Question: Just wondering how to display a mandelbrot set vertically, like a mandelbrot set as this is positioned horizontally:

I was thinking more like viewing the smaller dimensions from the vertical axis.
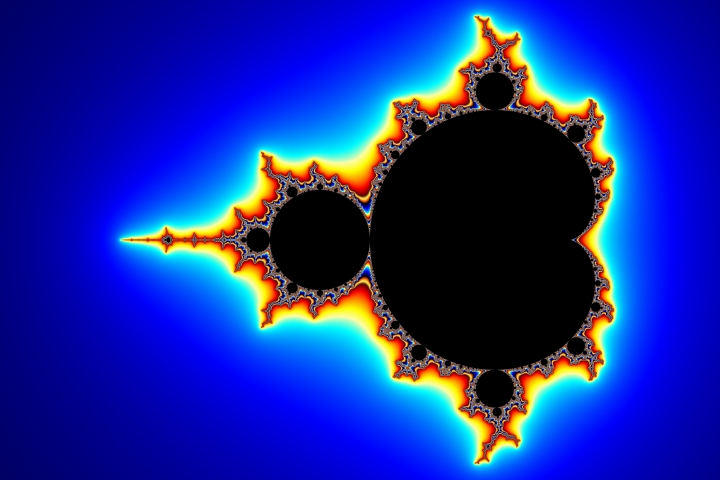
Answer: Use exactly the same equations as you would use to display horizontal Mandelbrot set but switch 'y' with 'x' and 'x' with '-y'.